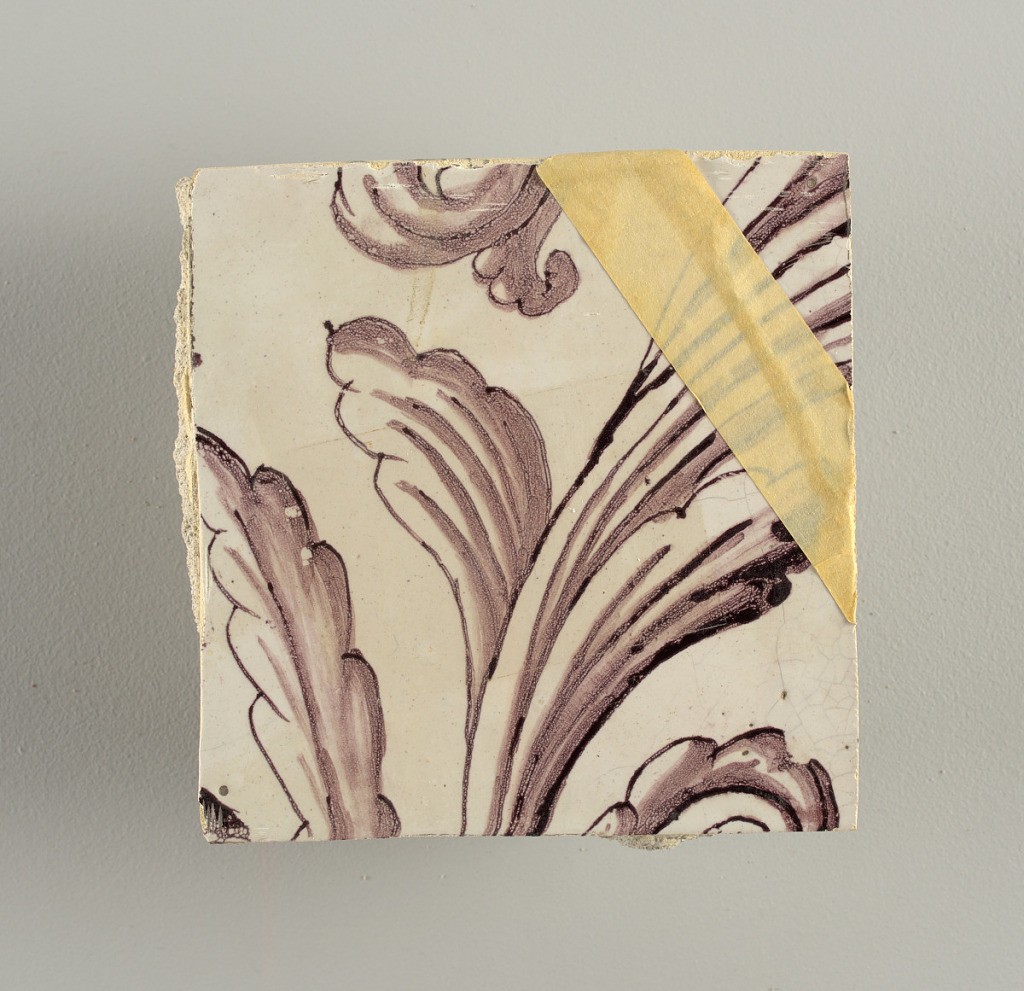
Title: Tile wall facing
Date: ca. 1725
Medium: Tin-glazed earthenware, underglaze
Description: Horizontal rectangle.  Thirty tiles wide and twenty-three tiles high with opening for fireplace eleven tiles wide and ten high.  Foliage arabesques disposed about three vertical axes from which are emphazised by urns at center and right, and at left by the figure of a standing woman carrying an infant on her arm and accompanied by two children.